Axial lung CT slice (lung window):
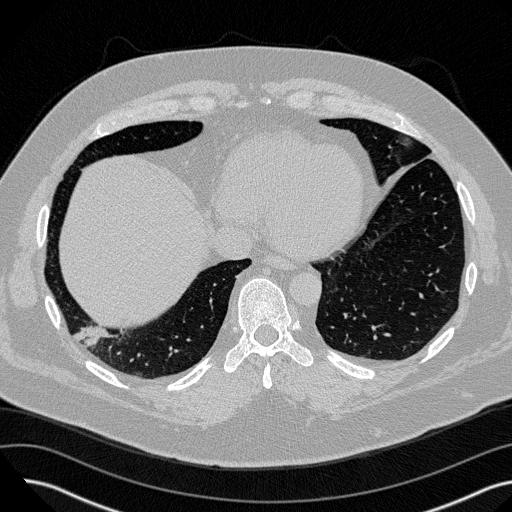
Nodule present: no